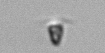
Label: Pyramimonas